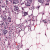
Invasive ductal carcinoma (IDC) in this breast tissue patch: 1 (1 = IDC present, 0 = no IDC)